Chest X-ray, PA view. Patient: 48 years old, sex F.
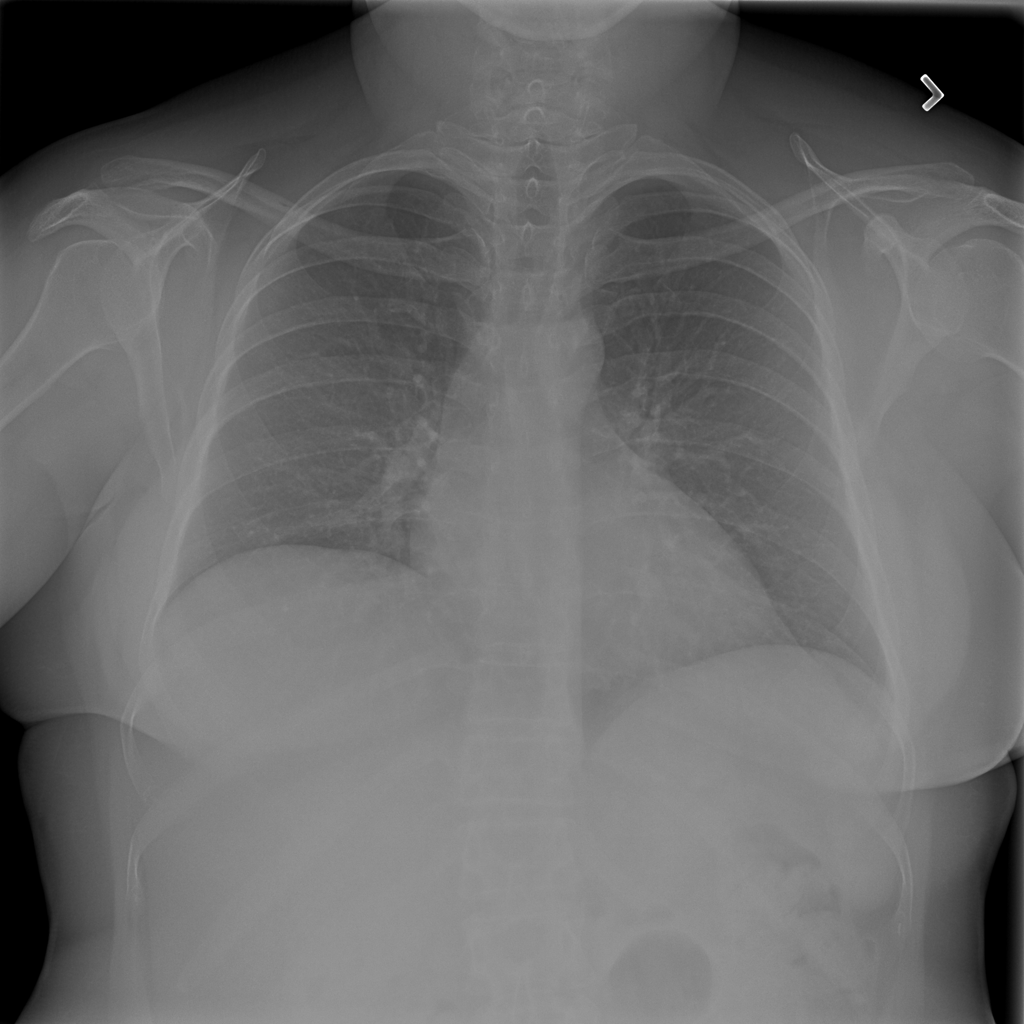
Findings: No Finding